Question: I am creating an expense tracking report using Visual Studio 2010 C# where the user can see the total of all the expenses while he/she is still typing the values for each expenses so that he/she could know if the total is equivalent or higher than her budget. My question is, how can I get the total of all the expenses the user is entering without having him/her press any button to calculate? Please help. Thanks
This is the screenshot of the form:

This is the code:
'''
private void textBox3_TextChanged(object sender, EventArgs e)
{
tot = 0;
tot += int.Parse(textBox1.Text); // No error checking, just an example
tot += double.Parse(textBox2.Text);
textBox3.Text = tot.ToString();
}
'''
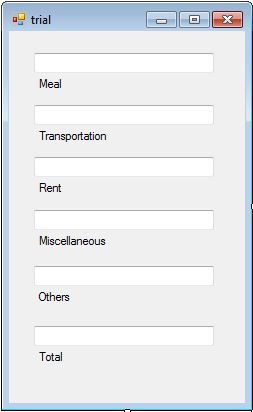
Answer: You should catch 'TextChange' event on every textbox (it could be one for all)
'''
double tot = 0;
private void tb_TextChanged(object sender, EventArgs e)
{
// Update sum here
tot = 0;
tot += Int.Parse(Textbox1.Text); // No error checking, just an example
tot += Double.Parse(Textbox2.Text); // Be careful to decimal separator
TotalTextBox.Text = tot.ToString();
}
'''